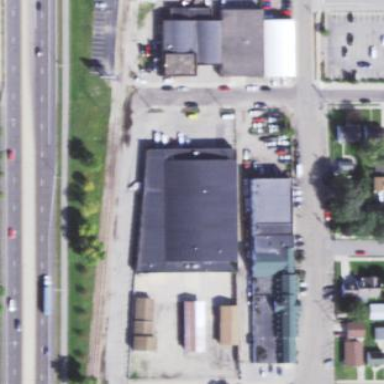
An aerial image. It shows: Commercial building designated as industrial/warehouse.